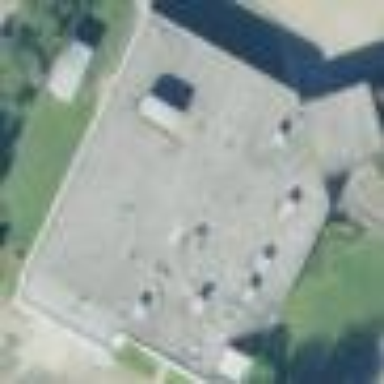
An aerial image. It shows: Hospital building.